Question: In SVG (and Canvas, Quartz, Postscript, ...), the transformation matrix affects both the path coordinates and the line width. Is there a way to make an adjustment so the line width is not affected? That is, in the following example, the scale is different for X and Y, which makes the square into a rectangle, which is OK, but it also makes the lines wider on two sides.
'''
<g transform="rotate(30) scale(5,1) ">
<rect x="10" y="10" width="20" height="20"
stroke="blue" fill="none" stroke-width="2"/>
</g>
'''

I can see that would be useful in many cases, but is there a way to opt out of it? I suppose I would like to have a separate pen TM or be able to set the pen to be an ellipse that the CTM converts into a circle, but I don't see anything like that.
Lacking that, I think I have to not tell SVG about my CTM and instead transform the coordinates myself, which means converting primitives like 'rect' to their 'path' equivalents.
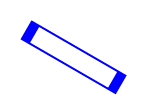
Answer: There is an attribute you can add to your rect to get exactly this behavior:
'''
vector-effect="non-scaling-stroke"
'''
This will work if you apply the transform directly to the shape, not the group it is in. Of course, if you wanted to group several items and scale them all together, that approach won't work.
'''
<rect x="10" y="10" width="20" height="20"
stroke="blue" fill="none" stroke-width="2"
transform="rotate(30) scale(5,1)"/>
'''
This may also depend on your SVG viewer; Inkscape renders your file the way you want (stroke width not affected by scale) but Chrome renders it as you have shown.